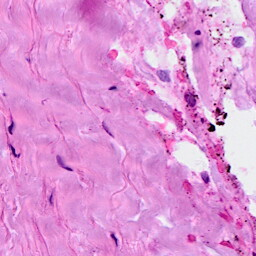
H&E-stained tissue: Breast